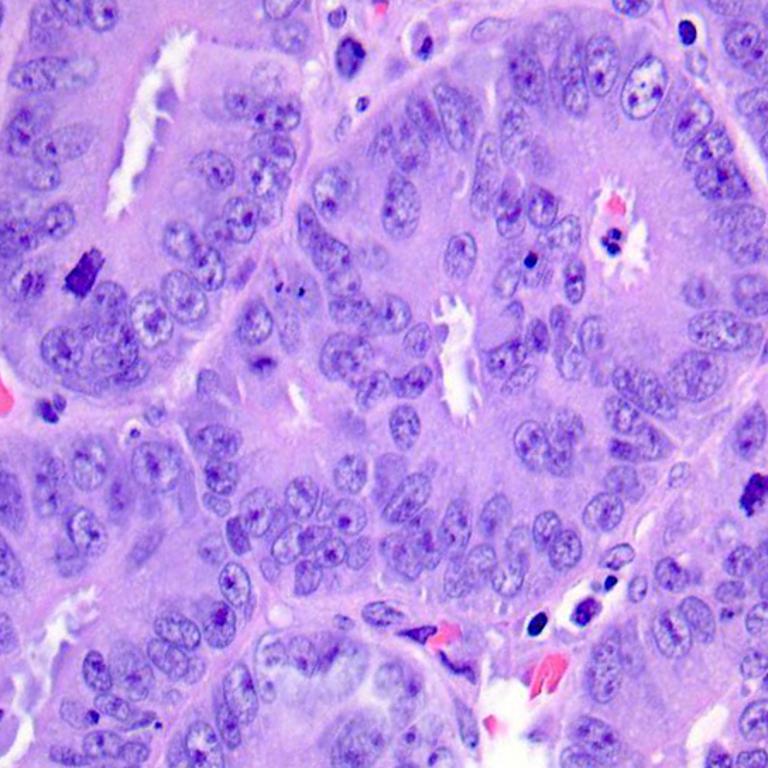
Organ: colon
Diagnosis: adenocarcinomas